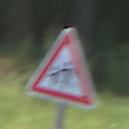
Verkehrszeichen: KinderRechts
Umgebung: Outdoor, Nature
Tageszeit: MorningAfternoon
Wetter: Clear
Licht: Natural
Jahreszeit: NotSpecified
Kontrast: HighContrast